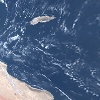
Label: water